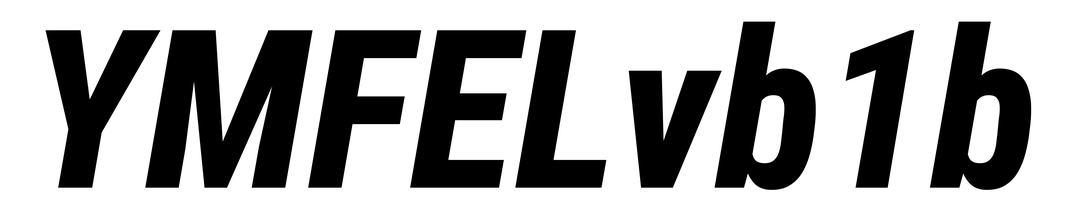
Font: Roboto-Italic_Condensed_ExtraBold_Italic